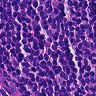
Metastatic tissue present: no